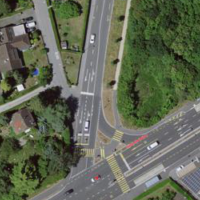
EUNIS habitat code: 57
Species observed at this site:
Sporobolus indicus